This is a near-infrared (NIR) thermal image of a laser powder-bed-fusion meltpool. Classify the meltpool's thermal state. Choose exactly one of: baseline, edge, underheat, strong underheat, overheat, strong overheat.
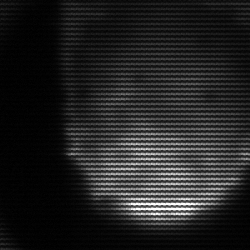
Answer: edge